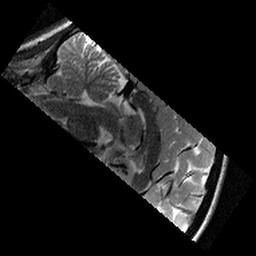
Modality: T2w
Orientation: sagittal
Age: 11
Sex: female
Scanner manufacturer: siemens
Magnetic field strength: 3 T
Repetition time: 9.23 s
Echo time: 0.067 s